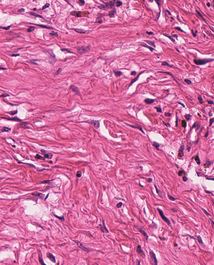
Tumor epithelial tissue: no
Tumor-associated stroma tissue: yes
Normal tissue: no